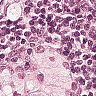
Metastatic tissue present: yes